Interaction volume radius: 5 \u00c5
Interaction volume height: 15 \u00c5
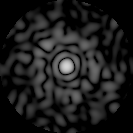
Disorder parameter: 0.8462